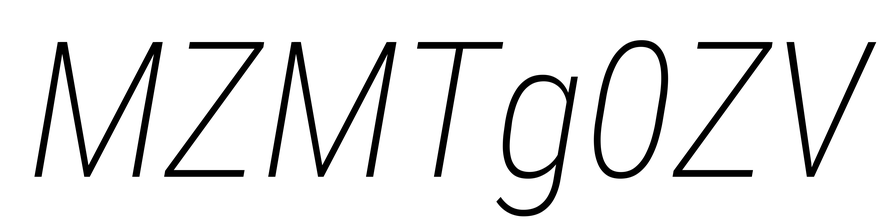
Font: Roboto-Italic_Condensed_ExtraLight_Italic